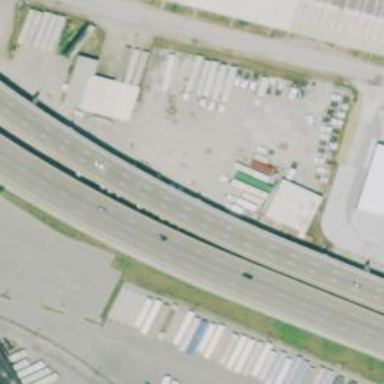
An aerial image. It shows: Viaduct bridge over motorway.